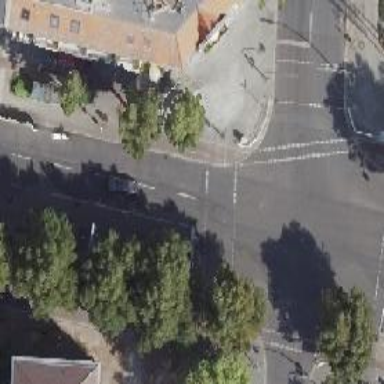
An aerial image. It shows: Road with traffic signals.